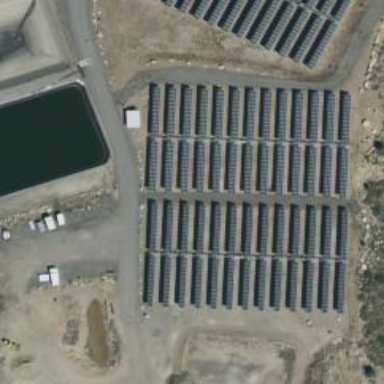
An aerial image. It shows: Solar power plant utilizing photovoltaic technology to produce electricity.